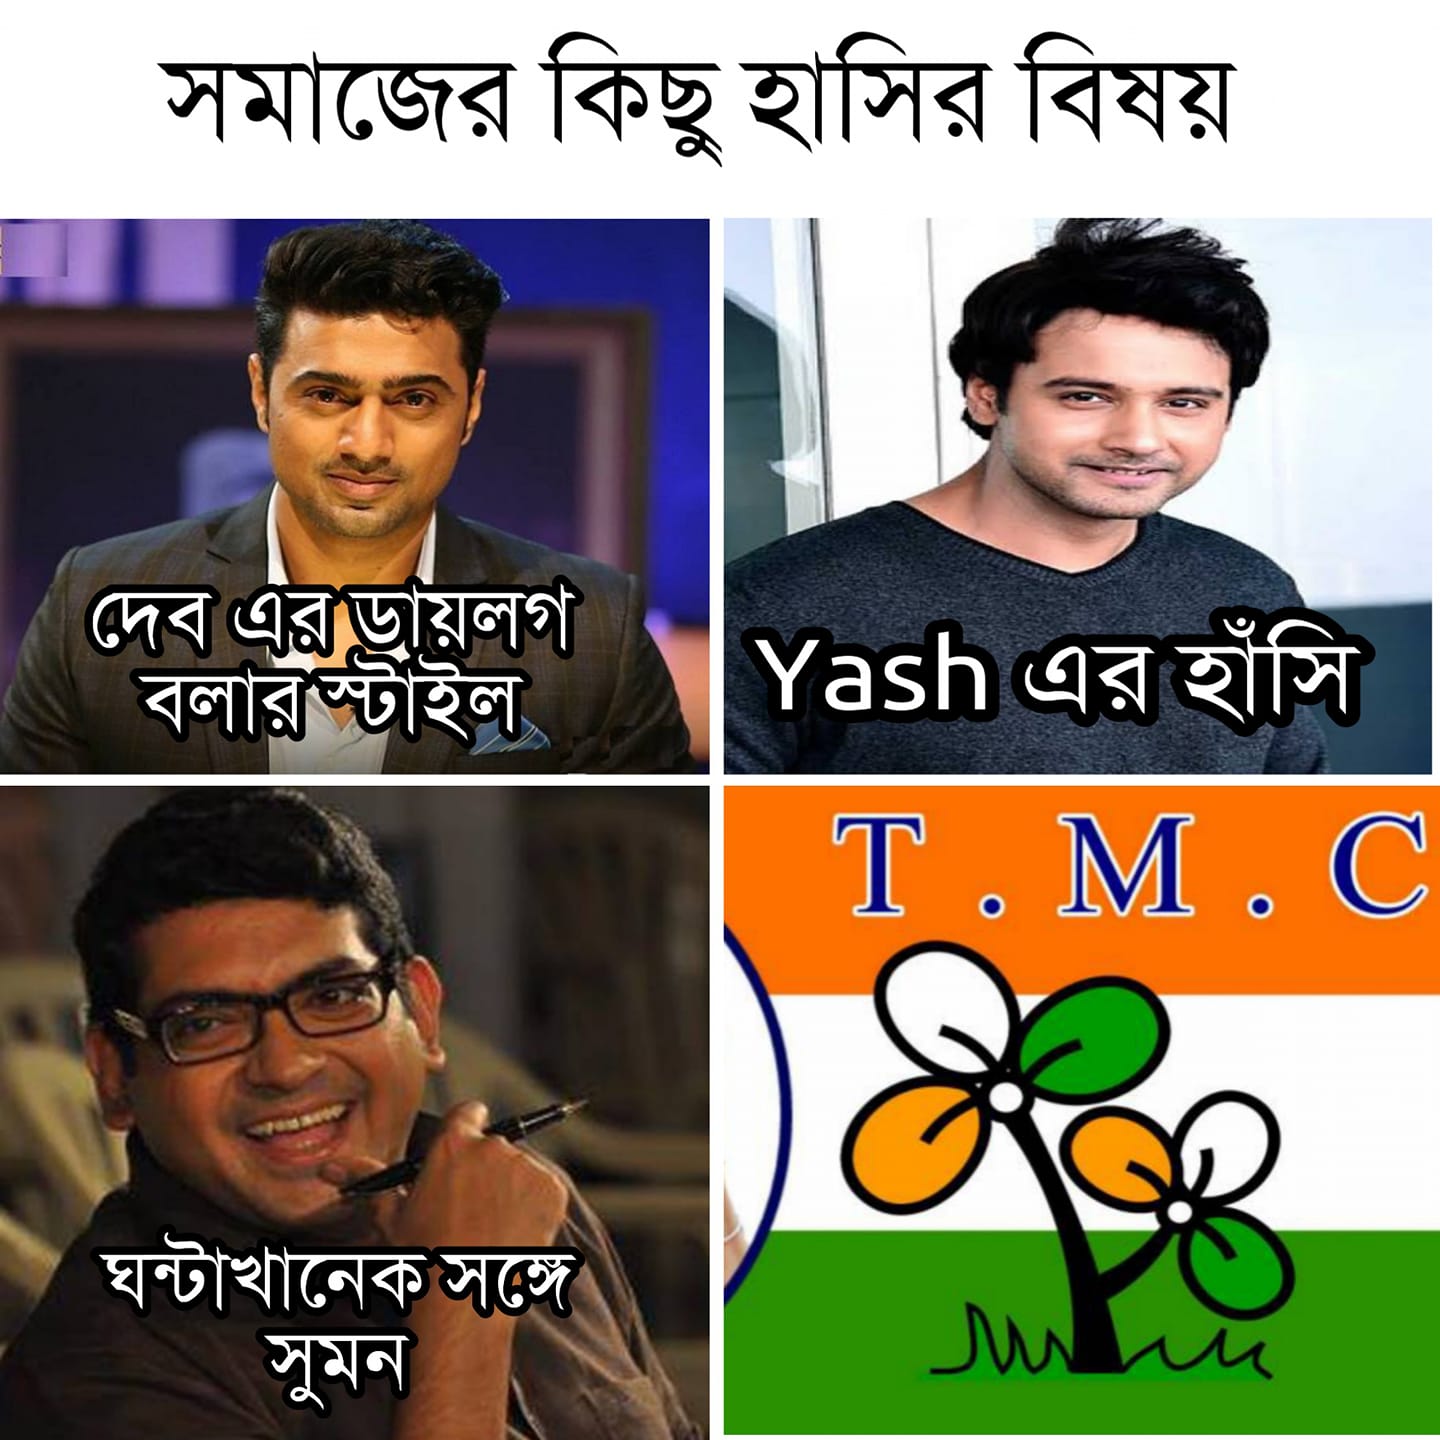
Caption: সমাজের কিছু হাসির বিষয়   দেব এর ডায়লগ বলার স্টাইল  Yash এর হাসি    ঘন্টাখানেক সঙ্গে সুমন
Label: hate